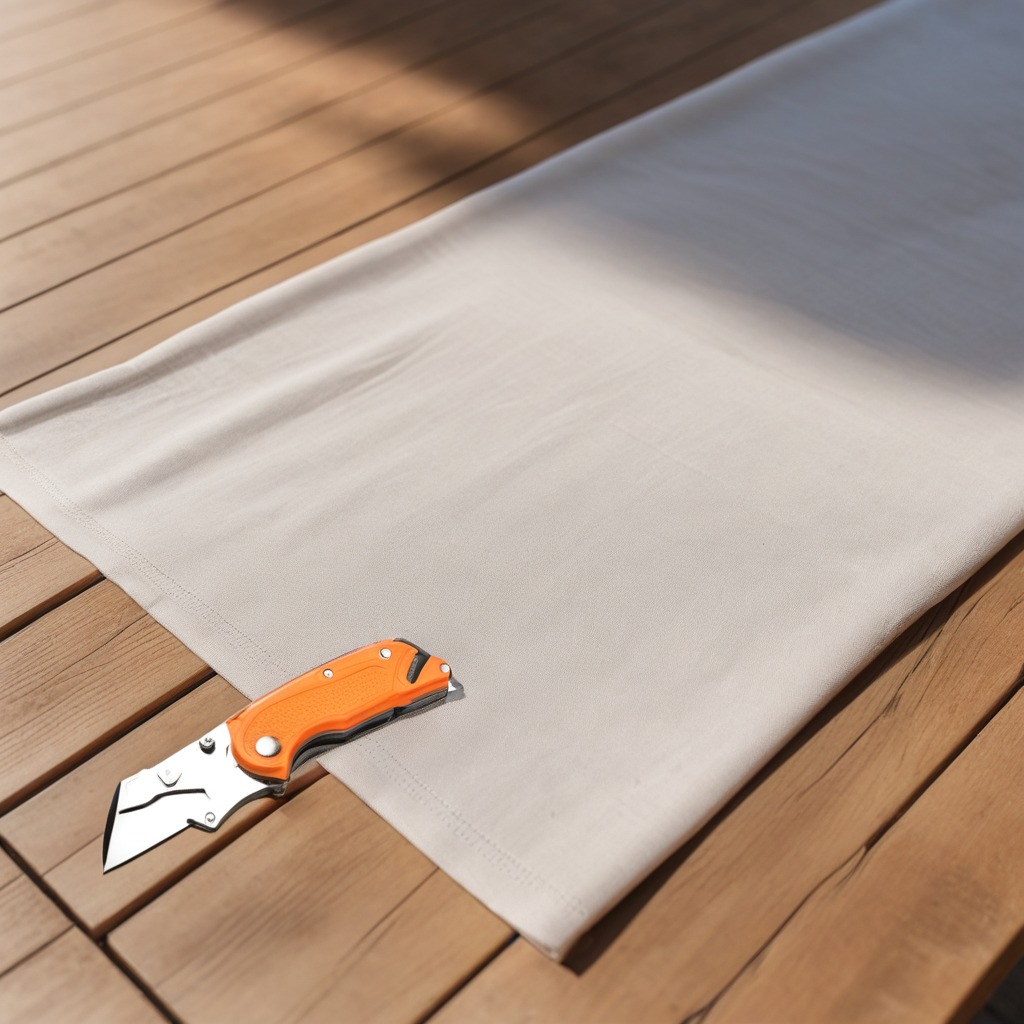
A utility knife lies on the wooden table in an outdoor workshop during daytime bright natural light soft shadows worn but beneath the cloth.